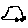
Label: car